Question:
From the image, the Polylines are touching the center bottom of the Markers. I need the Polylines to touch the center of the Marker.
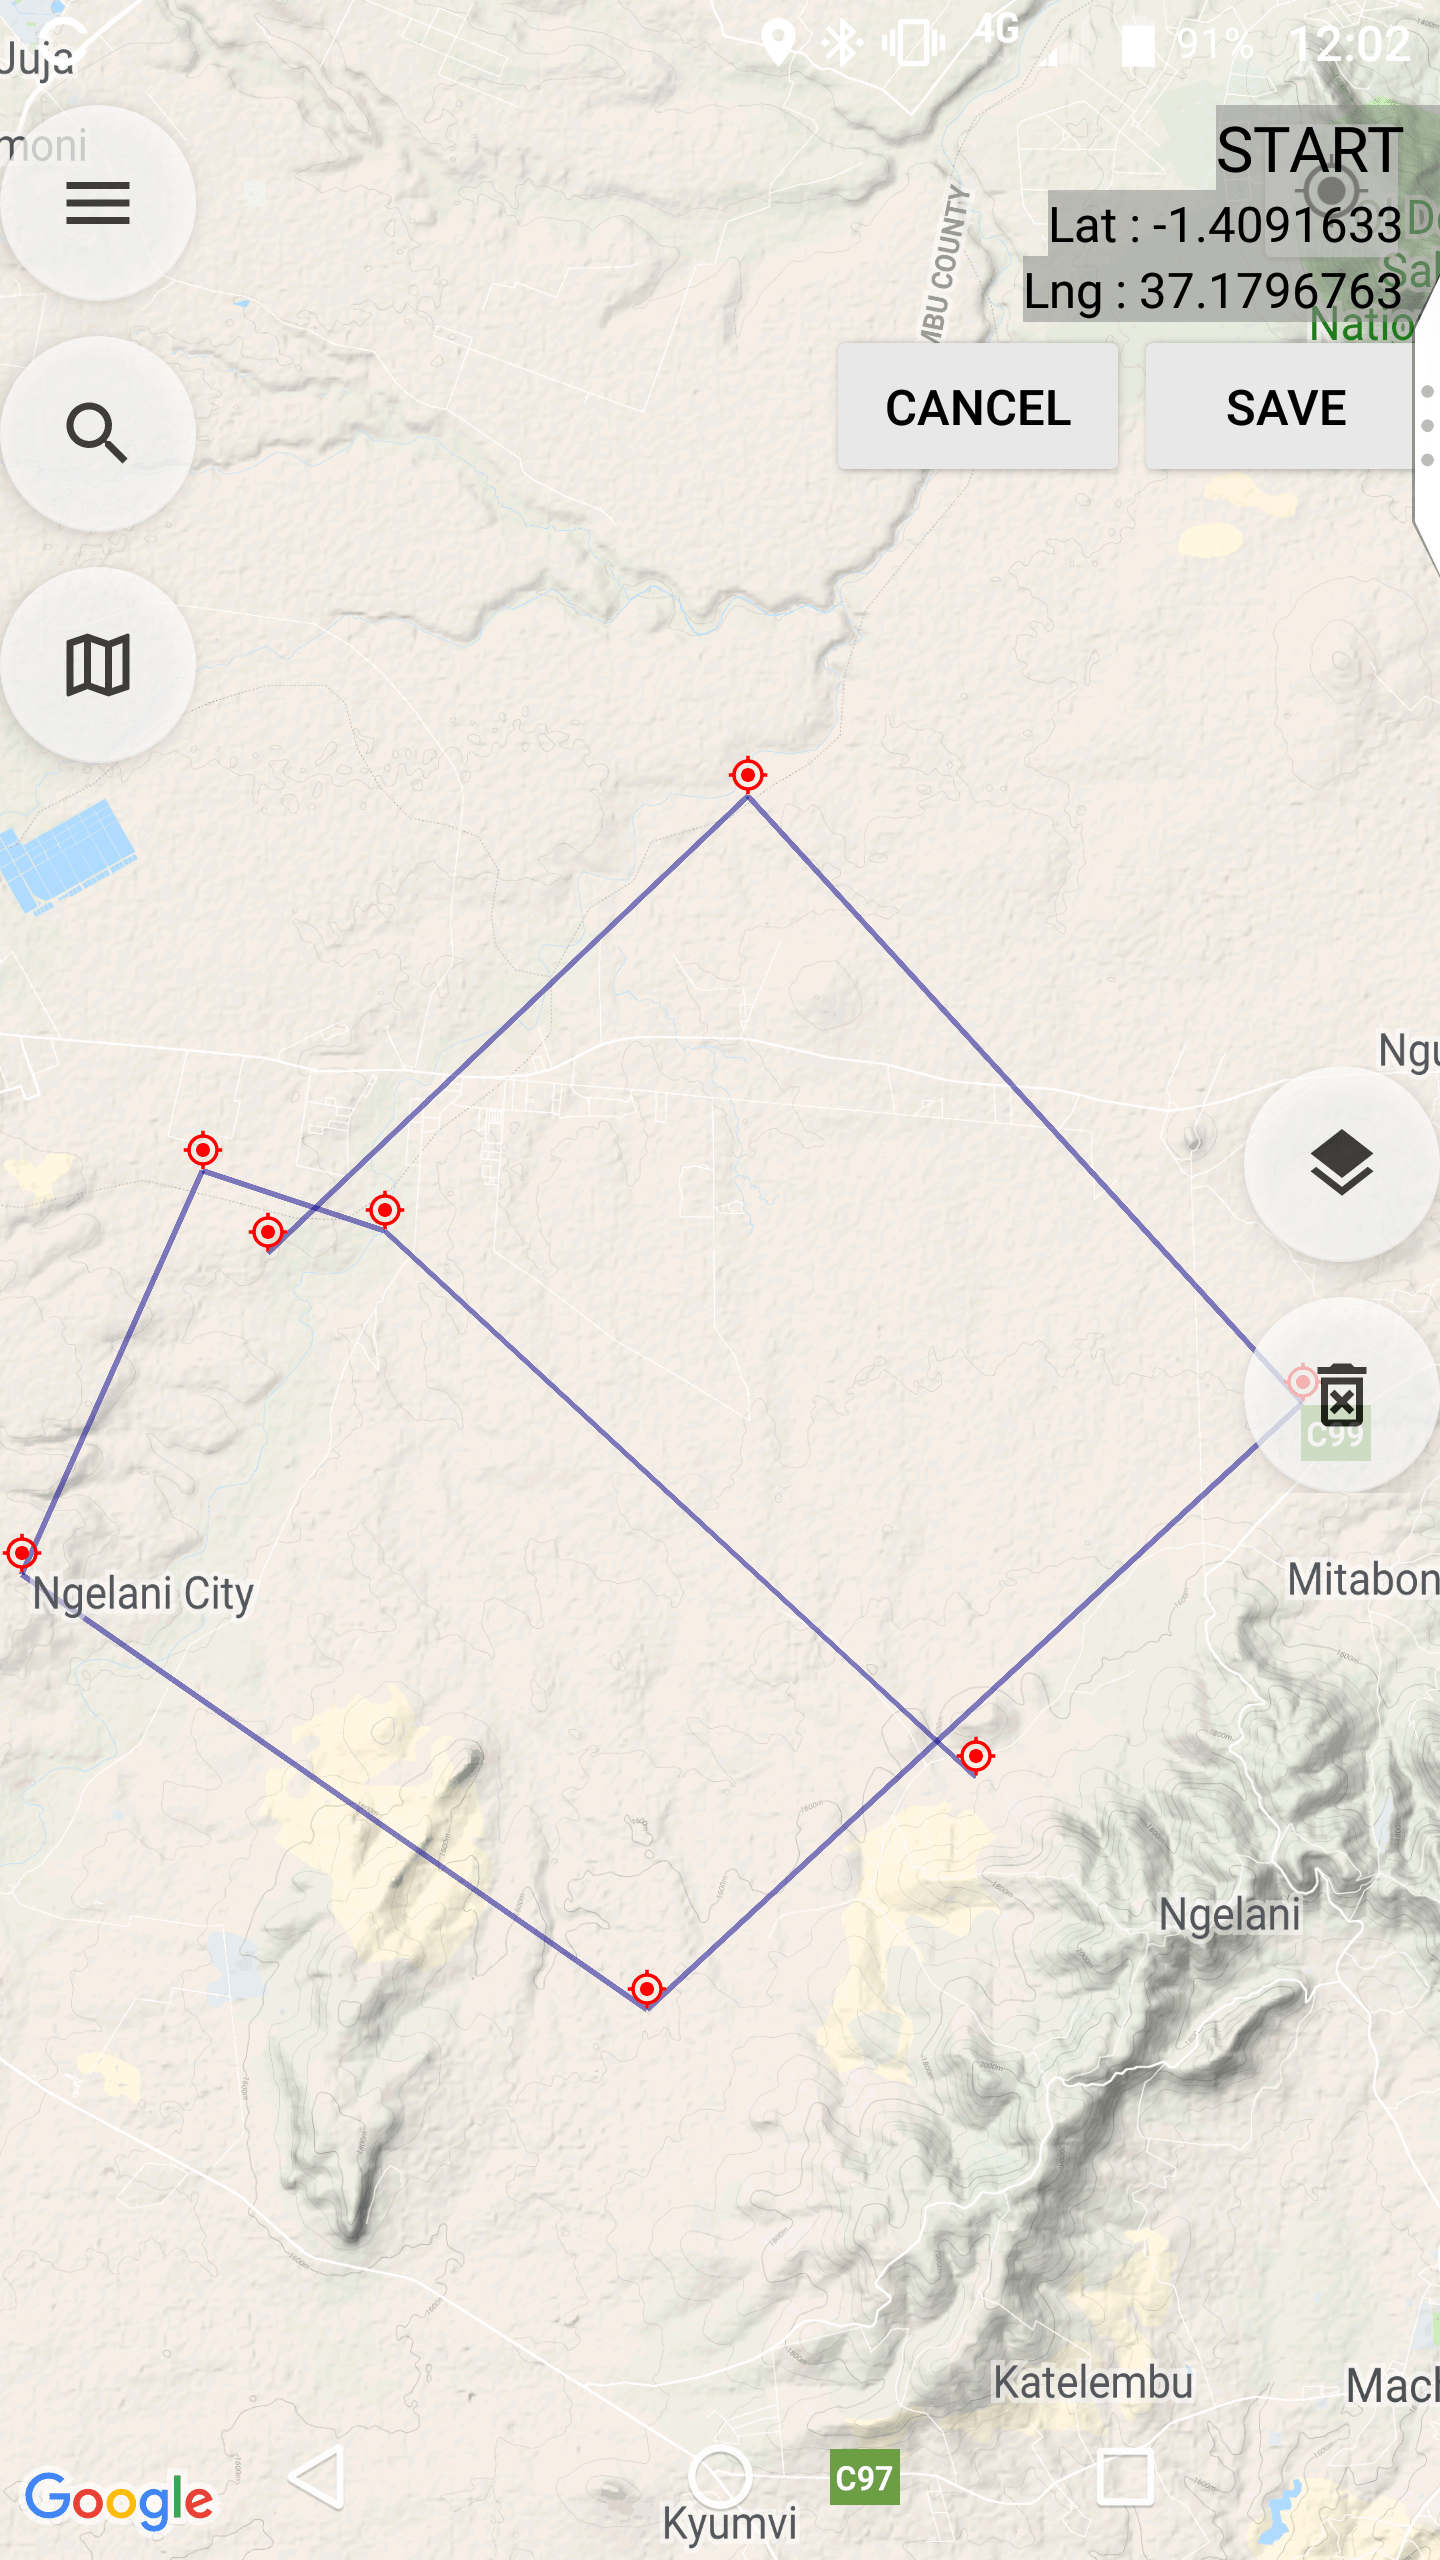
Answer: You have to set the 'anchor' of your marker by calling
'''
marker.setAnchor()
'''
> The position at which to anchor an image in correspondence to the location of the marker on the map. By default, the anchor is located along the center point of the bottom of the image.
<URL>